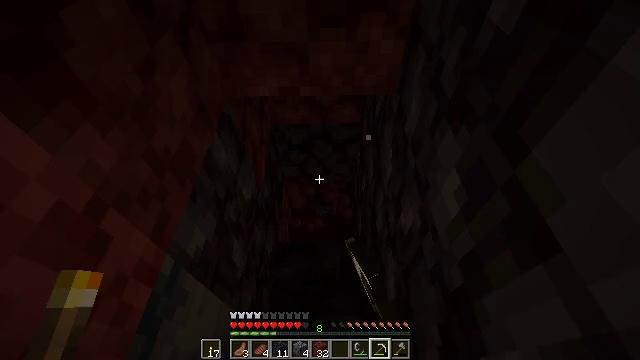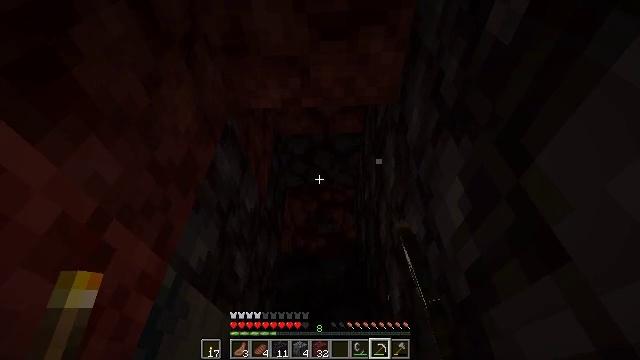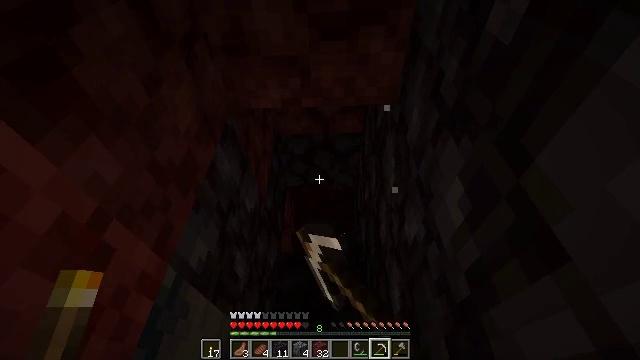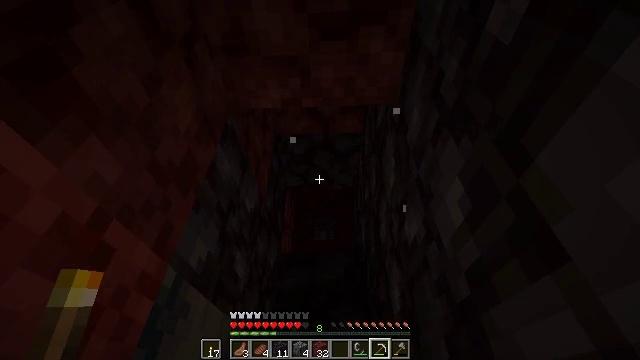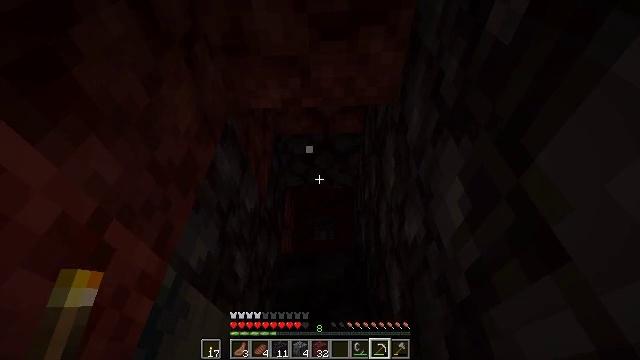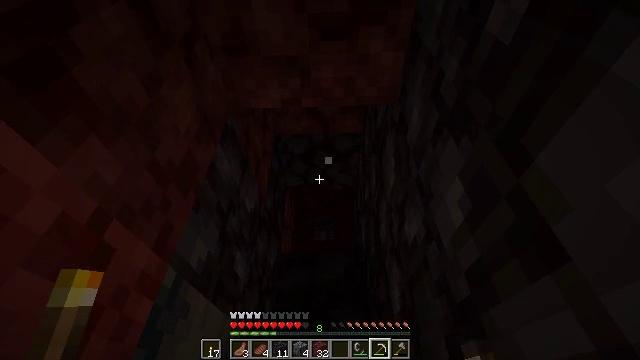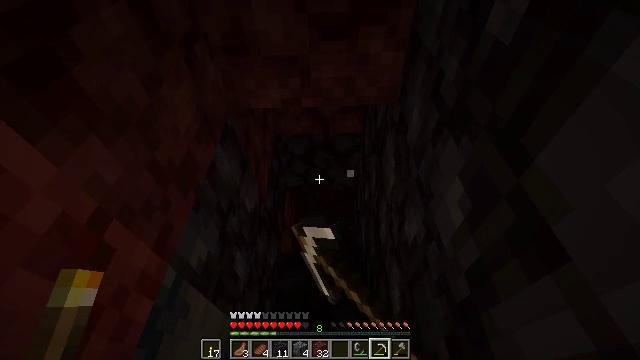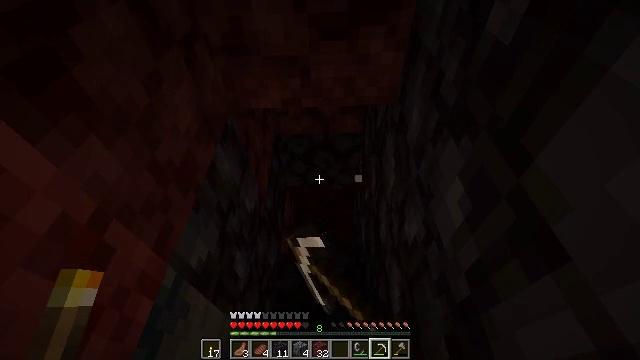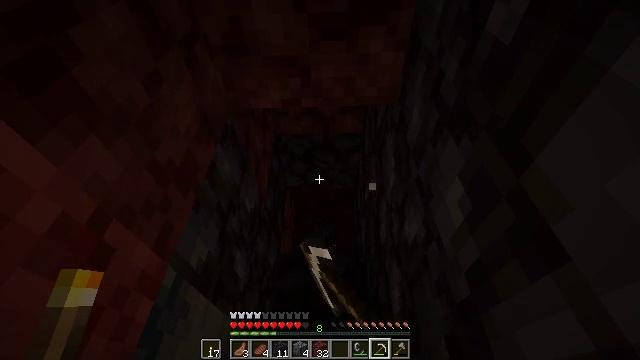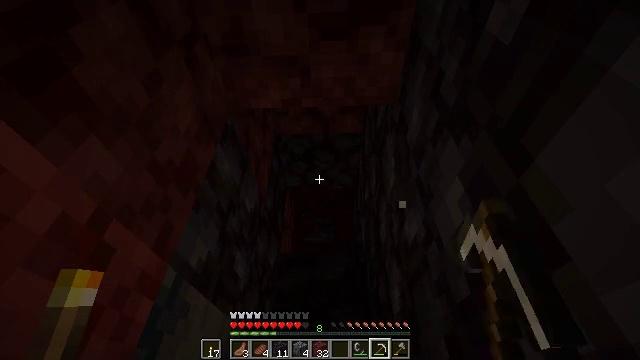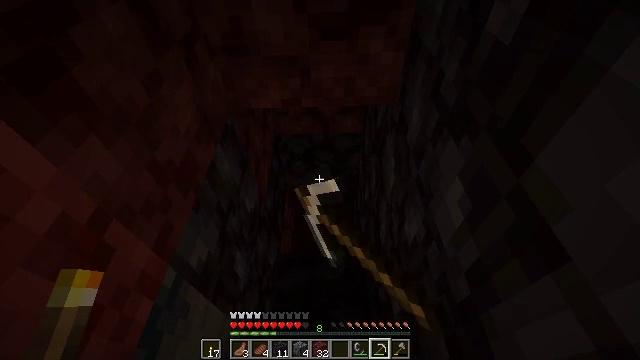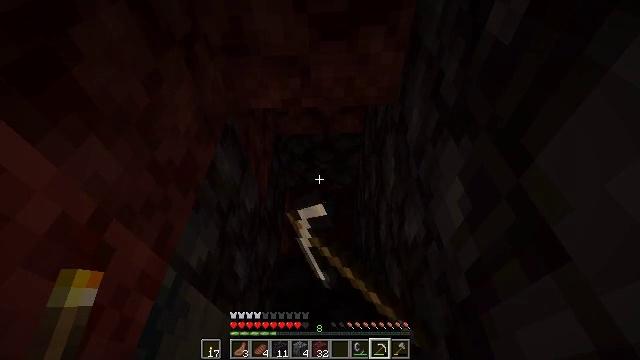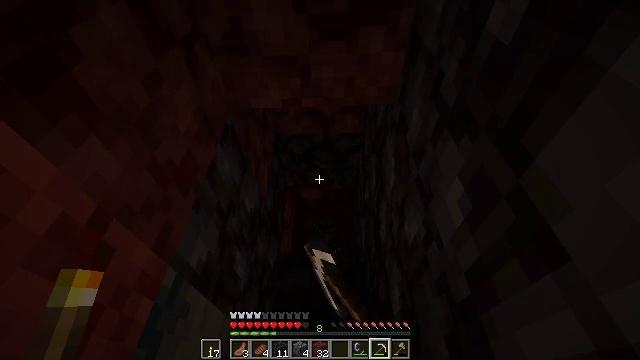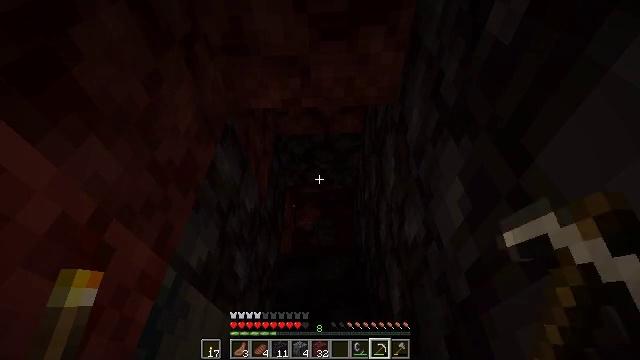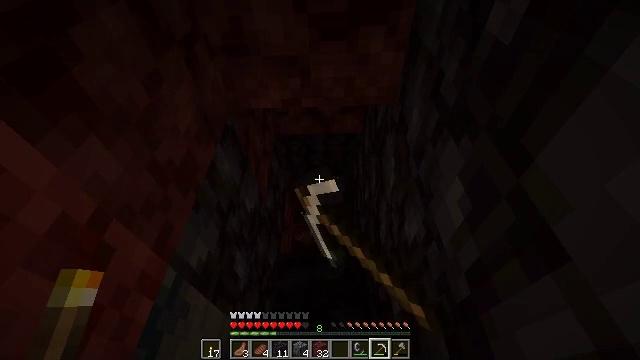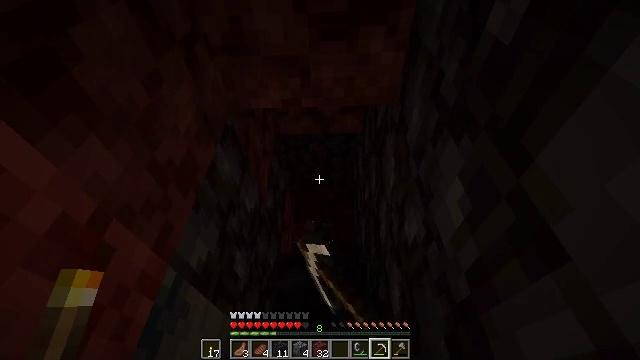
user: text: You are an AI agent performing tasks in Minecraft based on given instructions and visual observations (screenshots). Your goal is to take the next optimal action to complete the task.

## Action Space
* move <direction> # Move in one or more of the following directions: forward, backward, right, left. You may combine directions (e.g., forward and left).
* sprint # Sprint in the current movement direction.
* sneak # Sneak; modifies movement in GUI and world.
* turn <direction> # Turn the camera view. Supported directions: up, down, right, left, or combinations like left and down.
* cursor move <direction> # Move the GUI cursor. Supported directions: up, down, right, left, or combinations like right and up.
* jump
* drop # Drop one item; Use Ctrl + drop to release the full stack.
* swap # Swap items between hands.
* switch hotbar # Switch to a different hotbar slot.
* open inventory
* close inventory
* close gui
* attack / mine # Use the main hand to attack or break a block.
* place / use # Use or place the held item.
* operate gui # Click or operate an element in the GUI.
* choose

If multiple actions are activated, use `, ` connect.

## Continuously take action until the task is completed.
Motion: motion action
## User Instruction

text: Mine blackstone blocks.
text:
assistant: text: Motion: turn up, attack / mine
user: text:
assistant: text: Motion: attack / mine
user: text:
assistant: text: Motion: attack / mine
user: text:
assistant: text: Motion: attack / mine
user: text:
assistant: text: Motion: attack / mine
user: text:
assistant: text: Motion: attack / mine
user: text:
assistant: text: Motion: attack / mine
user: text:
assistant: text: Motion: attack / mine
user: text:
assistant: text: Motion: attack / mine
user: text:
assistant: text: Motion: attack / mine
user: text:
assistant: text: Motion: attack / mine
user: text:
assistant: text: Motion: attack / mine
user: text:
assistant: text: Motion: attack / mine
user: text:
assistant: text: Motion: attack / mine
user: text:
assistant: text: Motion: attack / mine
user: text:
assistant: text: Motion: attack / mine
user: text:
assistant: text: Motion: attack / mine
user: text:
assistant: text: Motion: attack / mine
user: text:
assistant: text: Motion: attack / mine